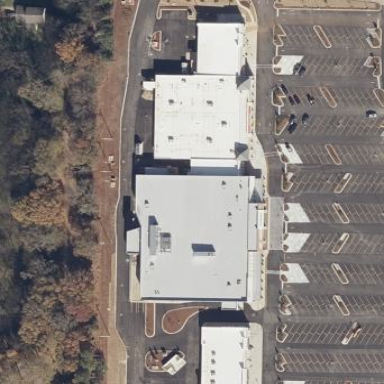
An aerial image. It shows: Supermarket located in building.